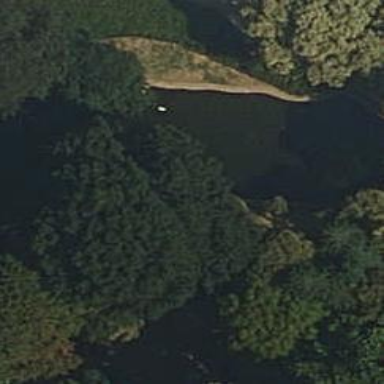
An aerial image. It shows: Peaceful pond surrounded by nature.